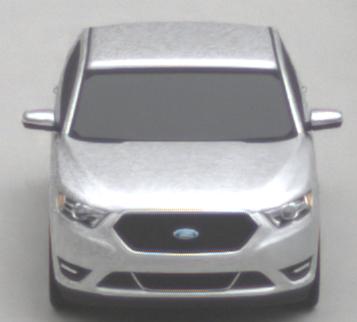
Make: Ford
Model: Taurus
Detailed model: SHO
Model produced from: 2012
Model produced until: 2019
Doors: 4
Color: white
Road condition: dry road
Daytime: morning or afternoon
Contrast: low contrast